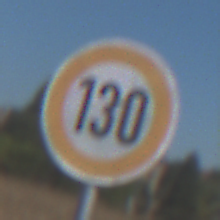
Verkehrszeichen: Geschwindigkeit130
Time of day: MorningAfternoon
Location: Outdoor (Suburban)
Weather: PartlyCloudy
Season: NotSpecified
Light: Natural